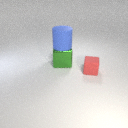
large green metal cube below large blue rubber cylinder